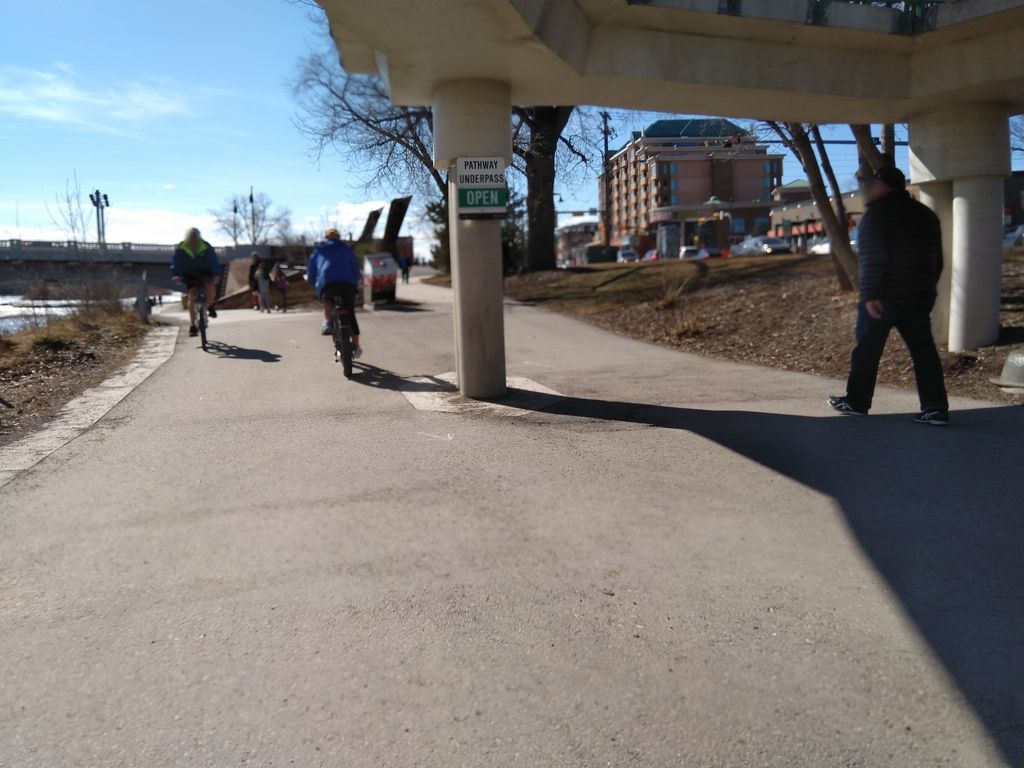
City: calgary